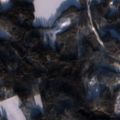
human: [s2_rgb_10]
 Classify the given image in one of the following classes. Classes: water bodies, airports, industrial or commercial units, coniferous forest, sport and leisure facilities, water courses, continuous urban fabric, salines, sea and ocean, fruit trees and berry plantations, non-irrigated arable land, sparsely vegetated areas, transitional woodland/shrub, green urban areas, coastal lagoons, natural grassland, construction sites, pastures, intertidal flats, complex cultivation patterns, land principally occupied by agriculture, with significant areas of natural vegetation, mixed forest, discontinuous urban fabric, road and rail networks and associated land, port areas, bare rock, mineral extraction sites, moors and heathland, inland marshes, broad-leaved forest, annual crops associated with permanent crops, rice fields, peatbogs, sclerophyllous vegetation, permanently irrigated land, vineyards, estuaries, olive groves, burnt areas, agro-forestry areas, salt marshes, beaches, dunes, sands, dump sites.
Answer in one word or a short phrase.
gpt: land principally occupied by agriculture, with significant areas of natural vegetation, coniferous forest, mixed forest, water bodies